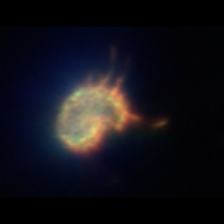
Taxon: Ciliates
Group: Other